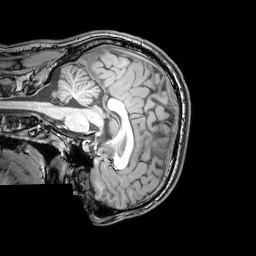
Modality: T1w
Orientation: sagittal
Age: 25
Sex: male
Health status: healthy
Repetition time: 0.081 s
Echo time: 0.037 s